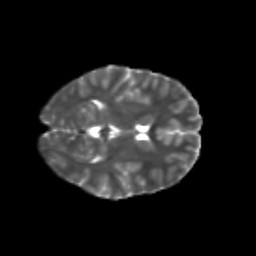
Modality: T2w
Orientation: axial
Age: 11
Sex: male
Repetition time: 9.4 s
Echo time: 0.089 s